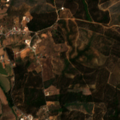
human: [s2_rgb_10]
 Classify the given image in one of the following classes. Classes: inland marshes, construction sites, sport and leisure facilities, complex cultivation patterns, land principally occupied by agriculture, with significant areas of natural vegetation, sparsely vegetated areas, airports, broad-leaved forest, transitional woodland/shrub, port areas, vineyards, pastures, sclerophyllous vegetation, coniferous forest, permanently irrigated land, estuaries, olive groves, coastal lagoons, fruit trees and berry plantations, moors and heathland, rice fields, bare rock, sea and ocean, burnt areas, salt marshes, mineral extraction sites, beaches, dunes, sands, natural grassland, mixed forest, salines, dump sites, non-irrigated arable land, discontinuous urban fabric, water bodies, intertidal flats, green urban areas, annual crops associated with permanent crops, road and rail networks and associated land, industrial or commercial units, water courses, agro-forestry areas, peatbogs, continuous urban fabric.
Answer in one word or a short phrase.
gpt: permanently irrigated land, complex cultivation patterns, broad-leaved forest, transitional woodland/shrub